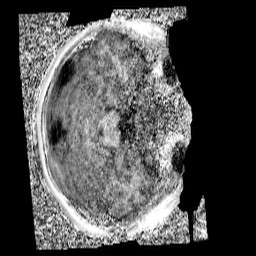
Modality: UNIT1_denoised
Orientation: axial
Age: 9
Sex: male
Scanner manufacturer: siemens
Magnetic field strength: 3 T
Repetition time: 4 s
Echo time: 0.00299 s